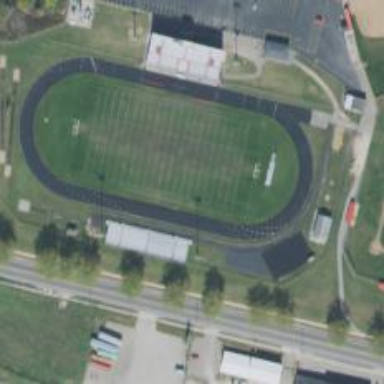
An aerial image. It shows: Stadium designated for John Marshall High School for soccer matches.